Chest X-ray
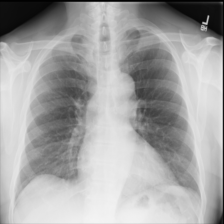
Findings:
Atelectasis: negative
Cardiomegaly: negative
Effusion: negative
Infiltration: negative
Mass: negative
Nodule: negative
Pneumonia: negative
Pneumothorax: negative
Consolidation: negative
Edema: negative
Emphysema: negative
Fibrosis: negative
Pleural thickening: negative
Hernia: negative